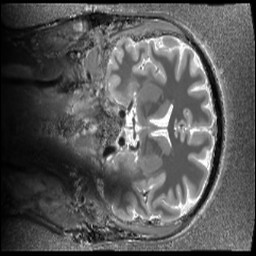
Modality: T1map
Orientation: coronal
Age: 30
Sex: male
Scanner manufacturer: siemens
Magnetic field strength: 6.98 T
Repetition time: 6 s
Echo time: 0.00283 s